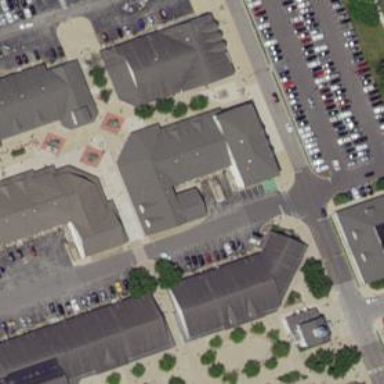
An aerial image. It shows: Retail building.